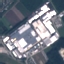
Land use / land cover: Industrial